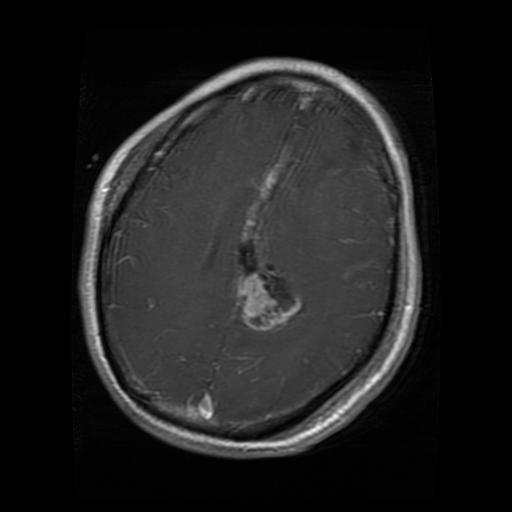
Label: glioma